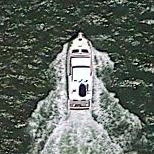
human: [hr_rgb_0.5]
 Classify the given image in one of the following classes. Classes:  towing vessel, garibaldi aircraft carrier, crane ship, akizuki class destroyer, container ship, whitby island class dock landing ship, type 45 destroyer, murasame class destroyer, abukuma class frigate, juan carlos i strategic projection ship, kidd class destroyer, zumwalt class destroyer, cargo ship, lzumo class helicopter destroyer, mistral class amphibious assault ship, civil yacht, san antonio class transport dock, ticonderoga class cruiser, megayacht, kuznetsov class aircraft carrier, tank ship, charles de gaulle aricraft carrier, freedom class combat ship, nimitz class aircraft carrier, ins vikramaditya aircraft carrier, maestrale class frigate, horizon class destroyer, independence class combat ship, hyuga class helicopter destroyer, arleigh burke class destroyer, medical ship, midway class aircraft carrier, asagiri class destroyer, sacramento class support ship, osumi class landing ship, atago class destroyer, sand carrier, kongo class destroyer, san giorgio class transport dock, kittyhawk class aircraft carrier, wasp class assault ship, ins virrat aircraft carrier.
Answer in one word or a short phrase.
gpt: Civil yacht